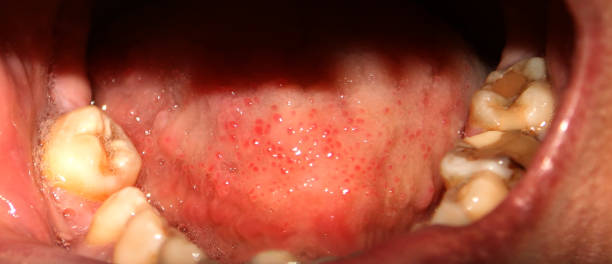
Condition: Caries